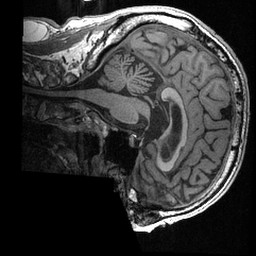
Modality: T1w
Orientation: sagittal
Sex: male
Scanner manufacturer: ge
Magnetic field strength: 3 T
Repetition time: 0.0064 s
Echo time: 0.00281 s